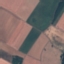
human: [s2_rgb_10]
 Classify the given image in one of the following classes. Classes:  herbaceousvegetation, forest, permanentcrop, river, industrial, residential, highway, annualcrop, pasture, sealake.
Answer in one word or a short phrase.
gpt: AnnualCrop